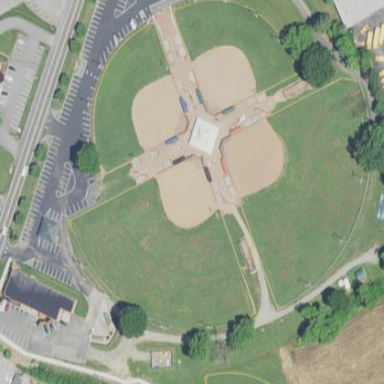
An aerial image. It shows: Baseball pitch for leisure and sports activities.